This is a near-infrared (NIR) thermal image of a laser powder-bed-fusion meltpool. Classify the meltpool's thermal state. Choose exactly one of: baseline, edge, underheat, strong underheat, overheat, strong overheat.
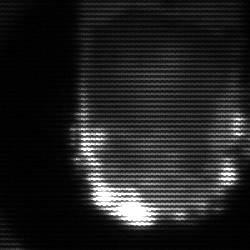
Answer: baseline